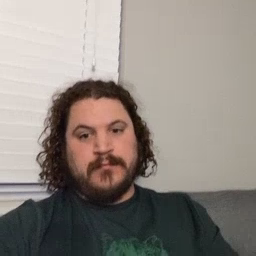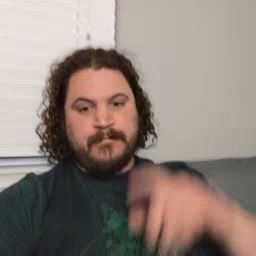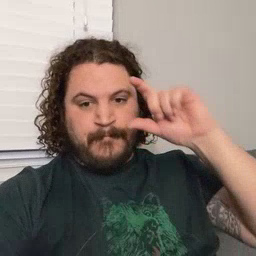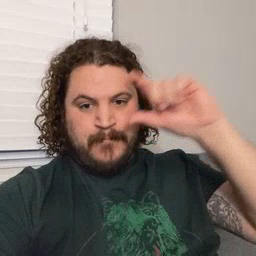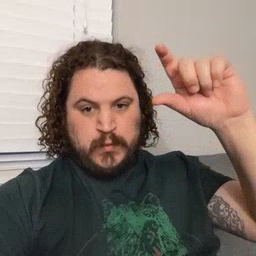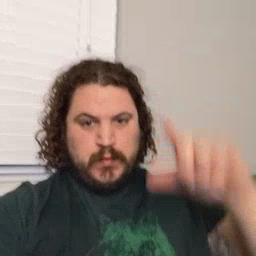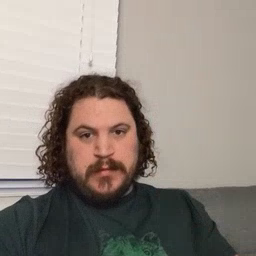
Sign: moon